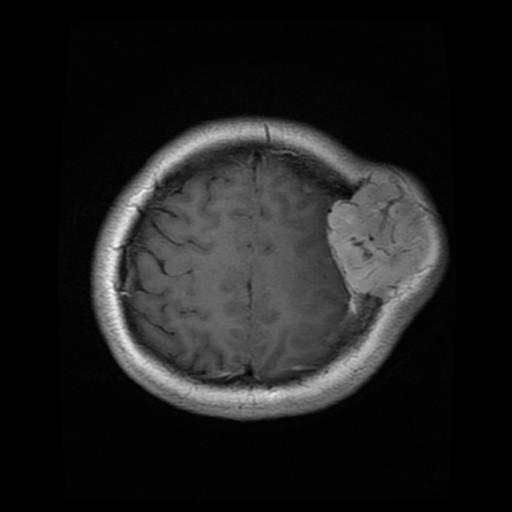
Label: meningioma